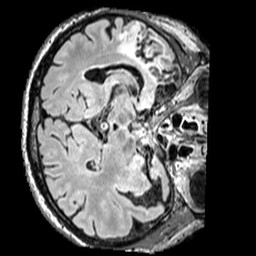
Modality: FLAIR
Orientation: axial
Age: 74
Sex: male
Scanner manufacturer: siemens
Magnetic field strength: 3 T
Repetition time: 5 s
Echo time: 0.387 s